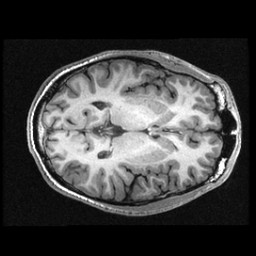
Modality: T1w
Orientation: axial
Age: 24
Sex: male